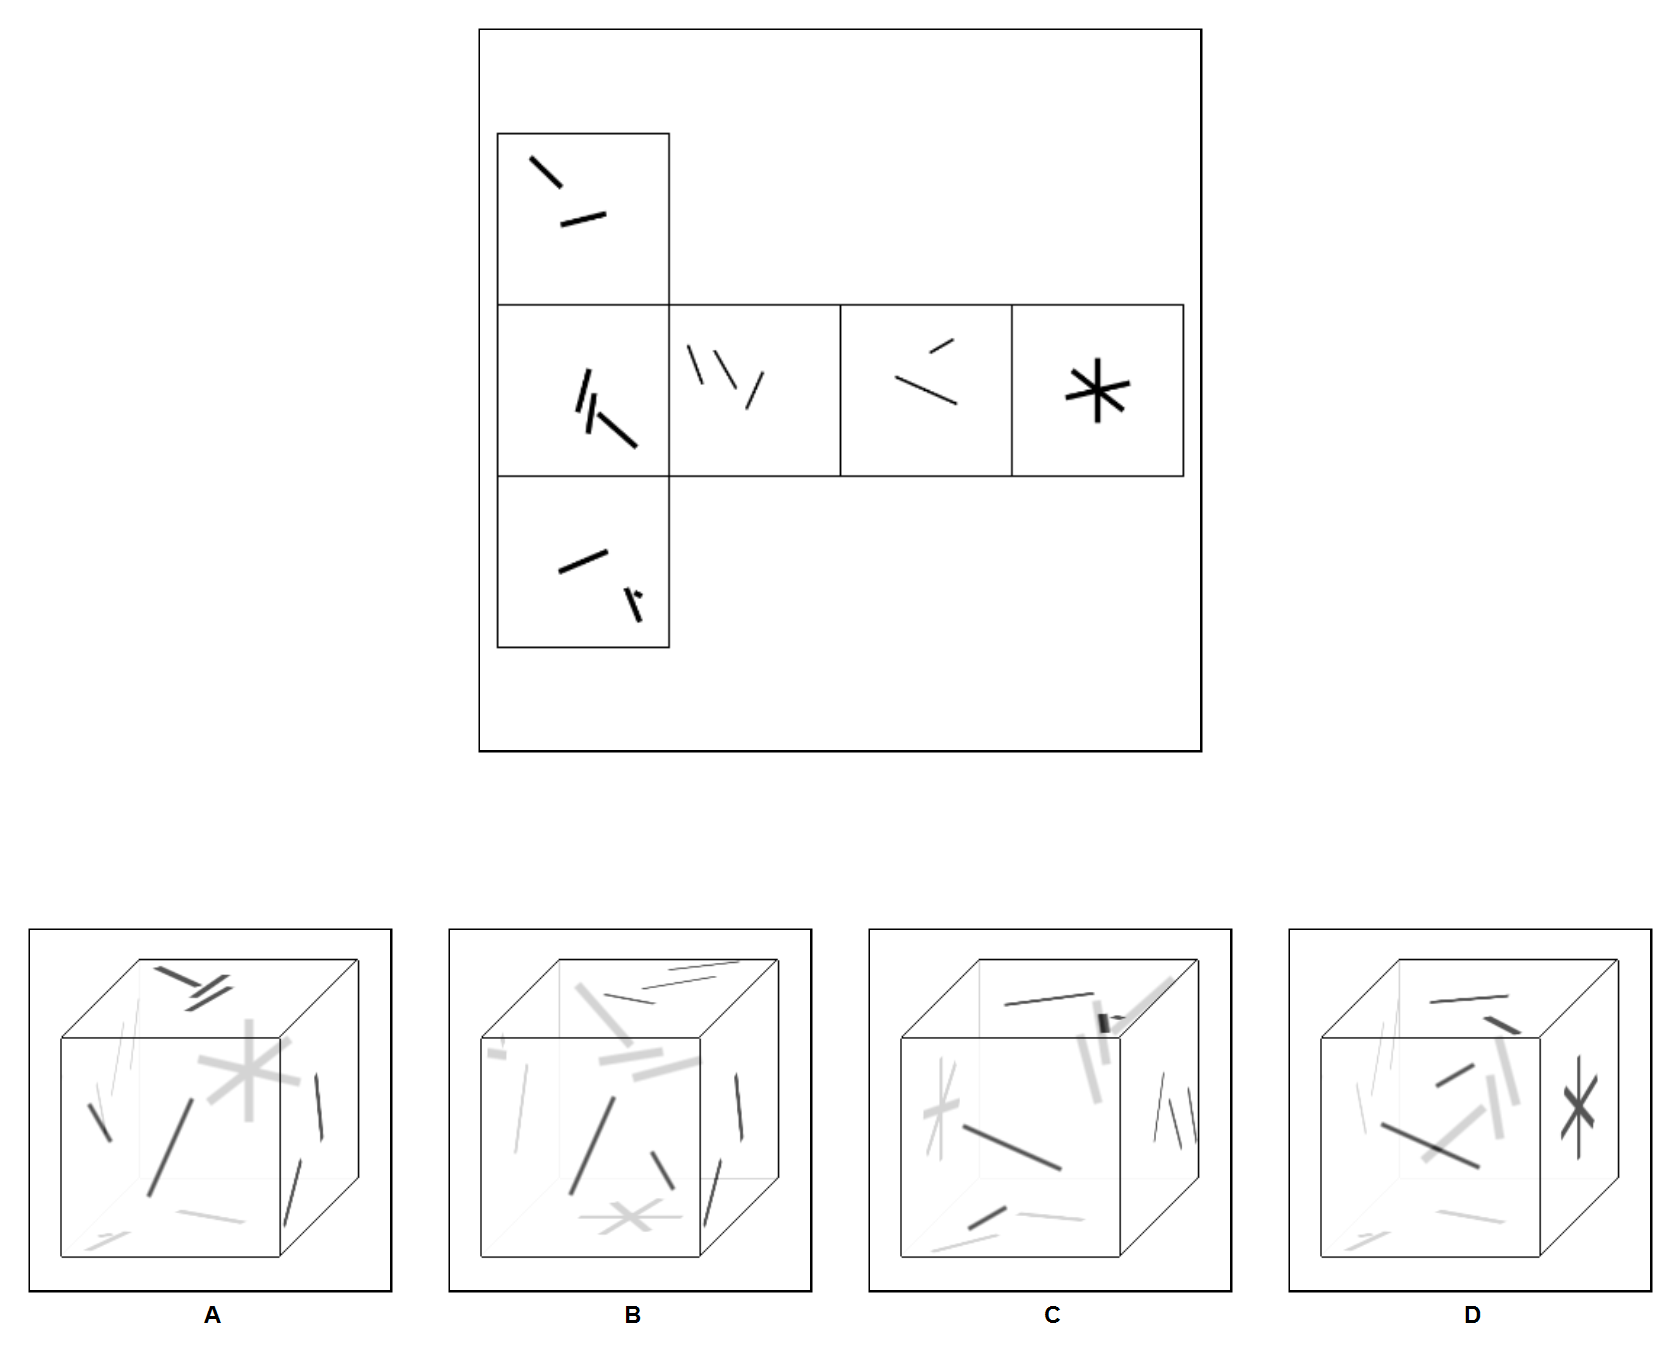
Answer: A